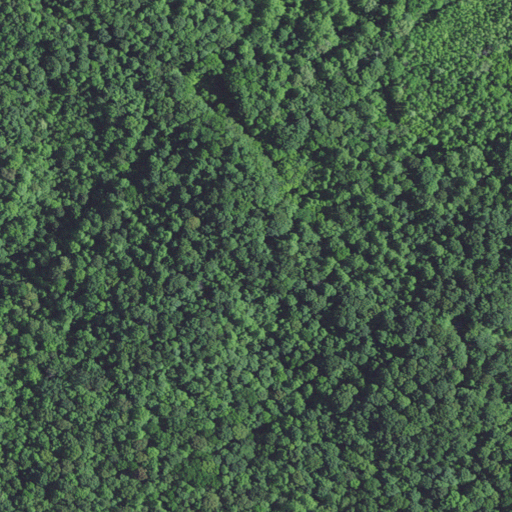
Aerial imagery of ridge(s) in Kentucky named Ashlock Ridge containing only deciduous forest